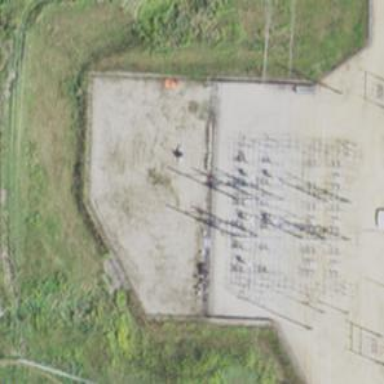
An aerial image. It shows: Switch used for power control.